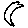
Label: moon